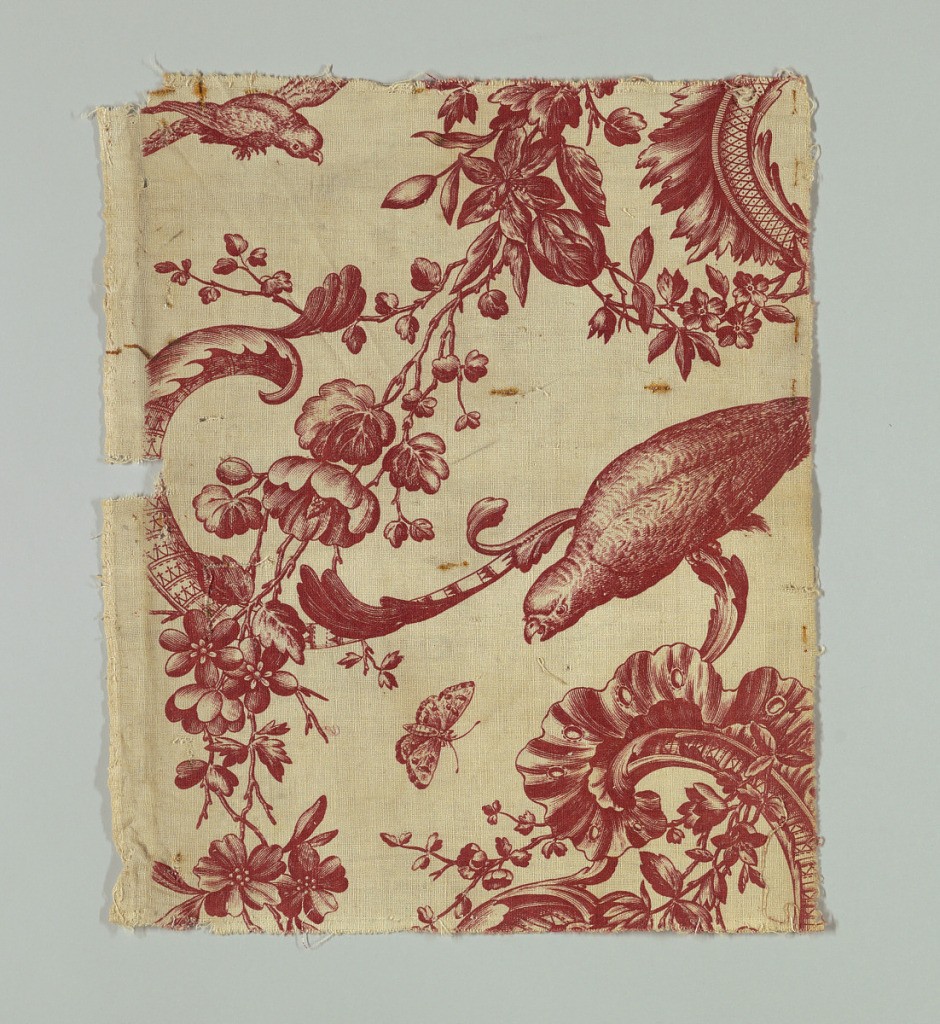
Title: Birds
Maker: Bromley Hall, Middlesex, England, 1712–1763
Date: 1760–75
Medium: cotton Technique: printed by engraved plate on plain weave
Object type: Fragments
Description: Fragments of a large scale patterns of birds and scrolls. In red on white.